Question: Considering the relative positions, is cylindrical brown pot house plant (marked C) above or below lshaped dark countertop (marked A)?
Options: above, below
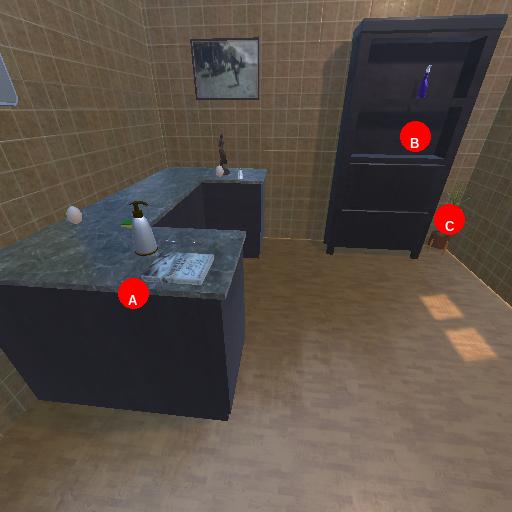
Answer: above